Chest X-ray. View position: PA
Patient age: 57
Patient sex: M
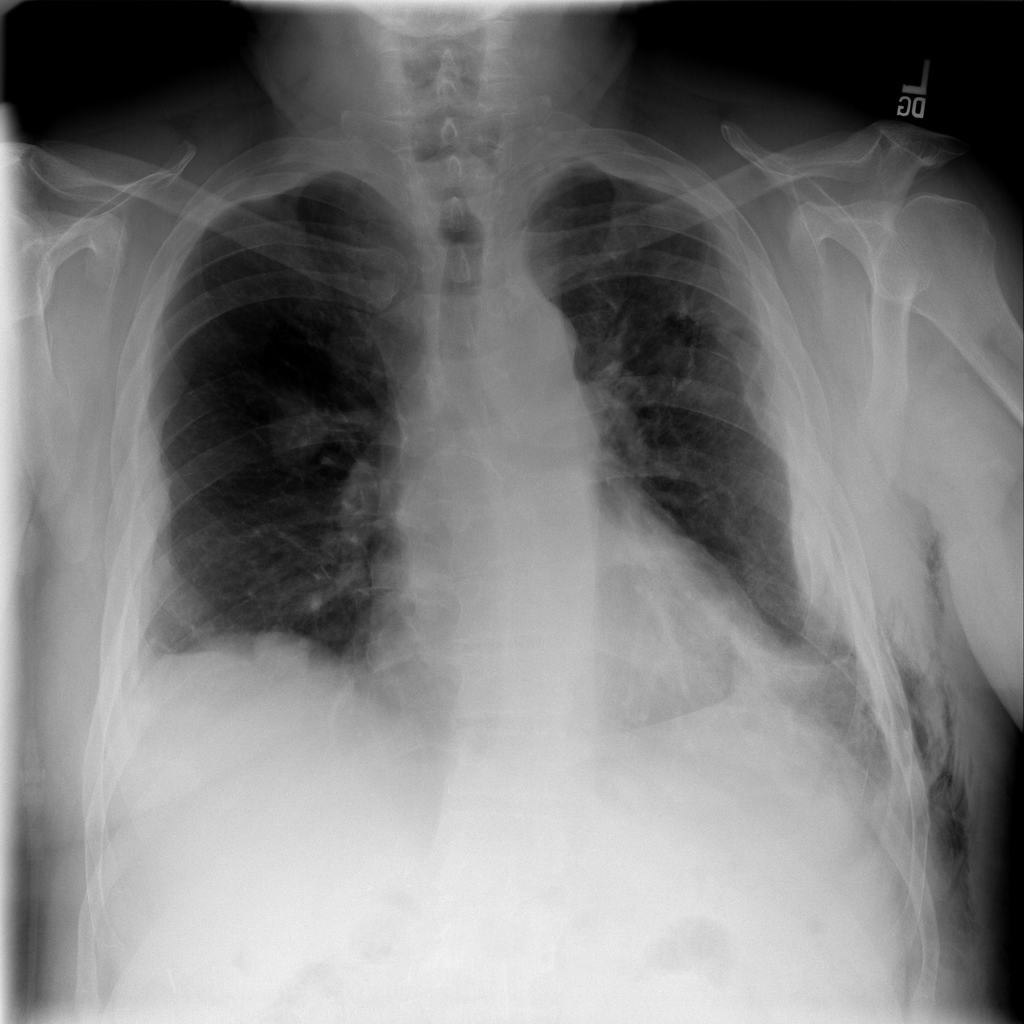
Finding: Pneumothorax